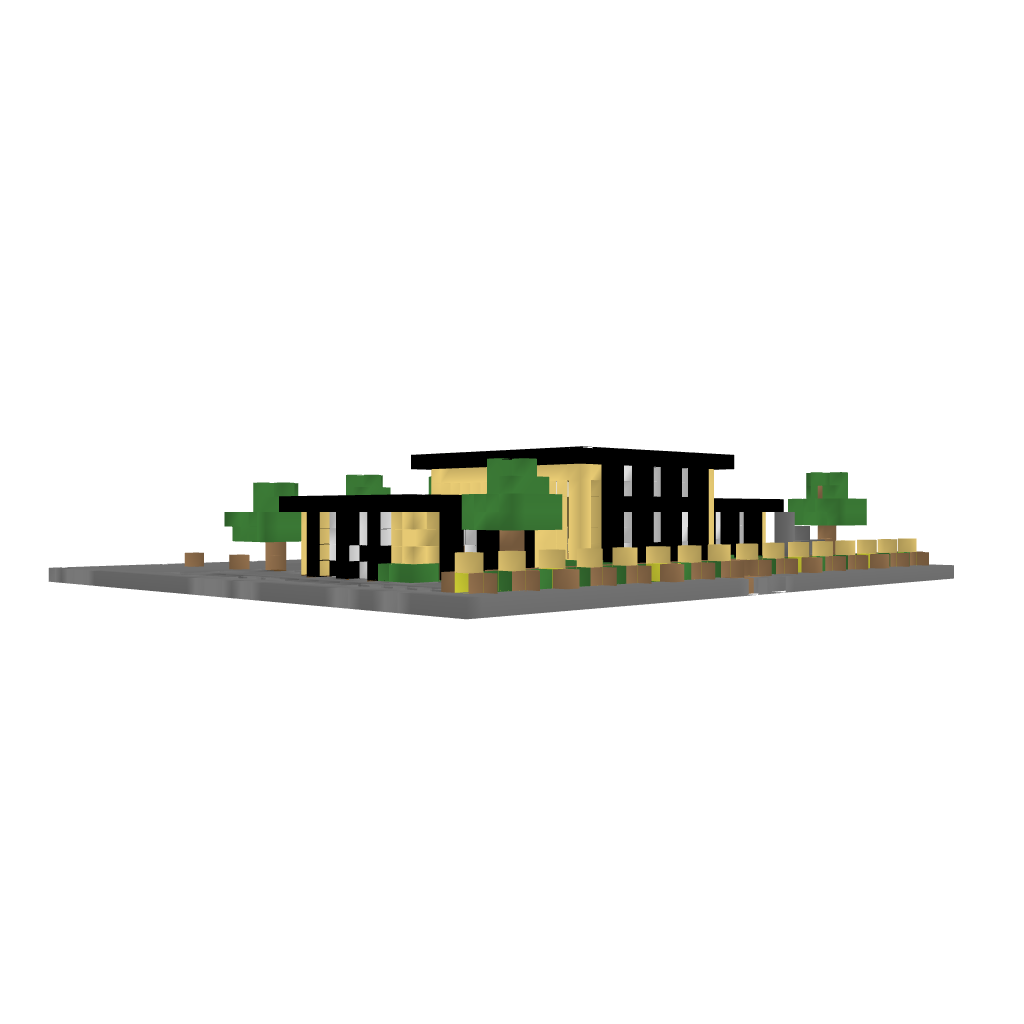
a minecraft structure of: Modern House #3 (Ecl1pse8) 1.7.2 bad low quality